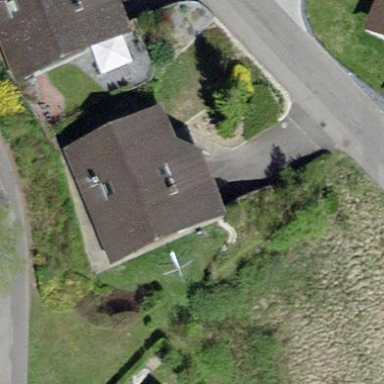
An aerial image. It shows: Simple and straightforward house.